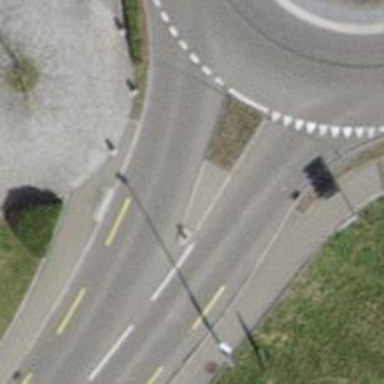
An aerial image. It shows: Crossing on footway featuring island.